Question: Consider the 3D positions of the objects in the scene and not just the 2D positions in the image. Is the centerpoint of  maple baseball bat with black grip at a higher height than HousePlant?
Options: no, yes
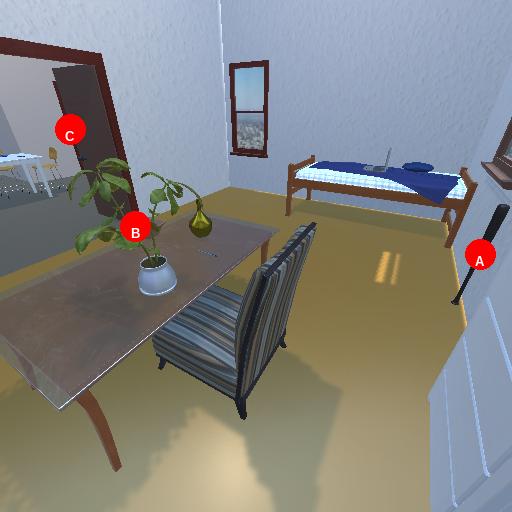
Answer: no